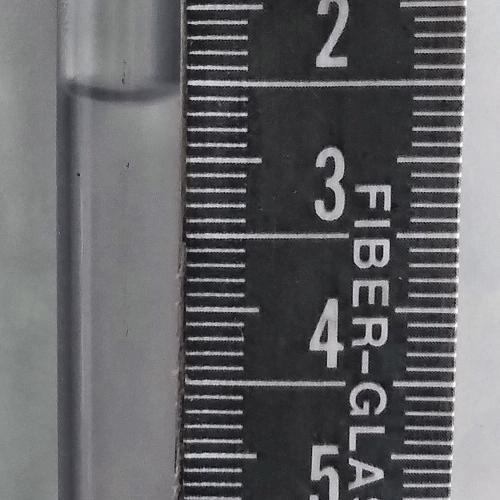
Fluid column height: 2.6 cm